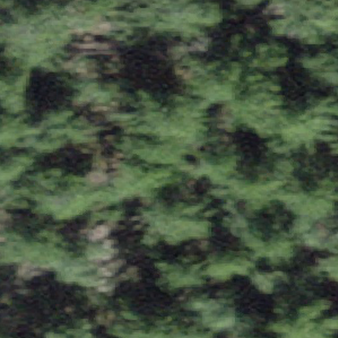
Label: other